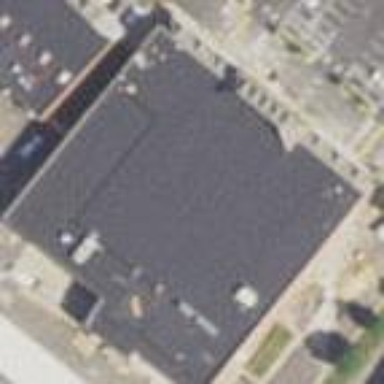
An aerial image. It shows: Retail building.